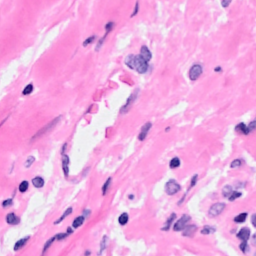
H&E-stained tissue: Breast